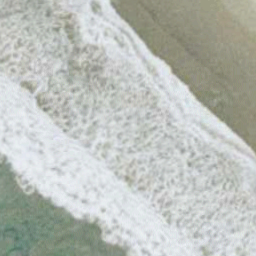
Label: beach